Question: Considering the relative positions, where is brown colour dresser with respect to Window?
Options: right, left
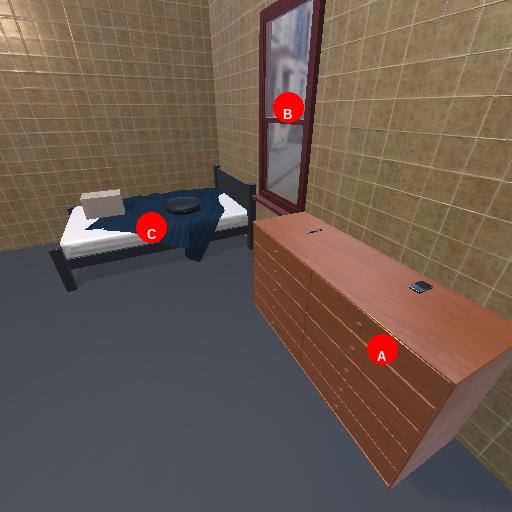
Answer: right